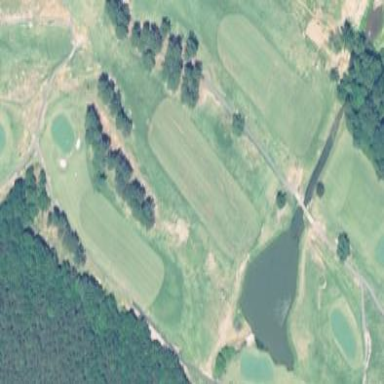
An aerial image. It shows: Golf fairway in the image.